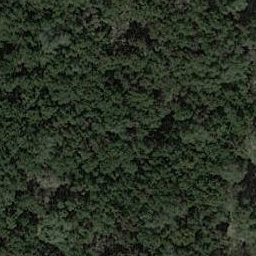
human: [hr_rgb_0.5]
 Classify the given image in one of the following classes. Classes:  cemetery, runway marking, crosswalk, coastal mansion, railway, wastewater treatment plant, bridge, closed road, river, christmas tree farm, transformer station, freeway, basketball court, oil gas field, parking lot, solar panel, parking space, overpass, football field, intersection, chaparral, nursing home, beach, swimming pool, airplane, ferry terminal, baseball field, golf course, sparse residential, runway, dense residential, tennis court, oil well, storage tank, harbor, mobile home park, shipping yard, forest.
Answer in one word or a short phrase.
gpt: forest